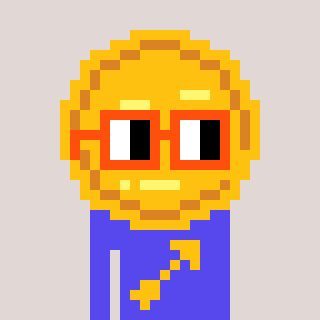
a pixel art character with square orange glasses, a medal-shaped head and a computerblue-colored body on a warm background